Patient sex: M
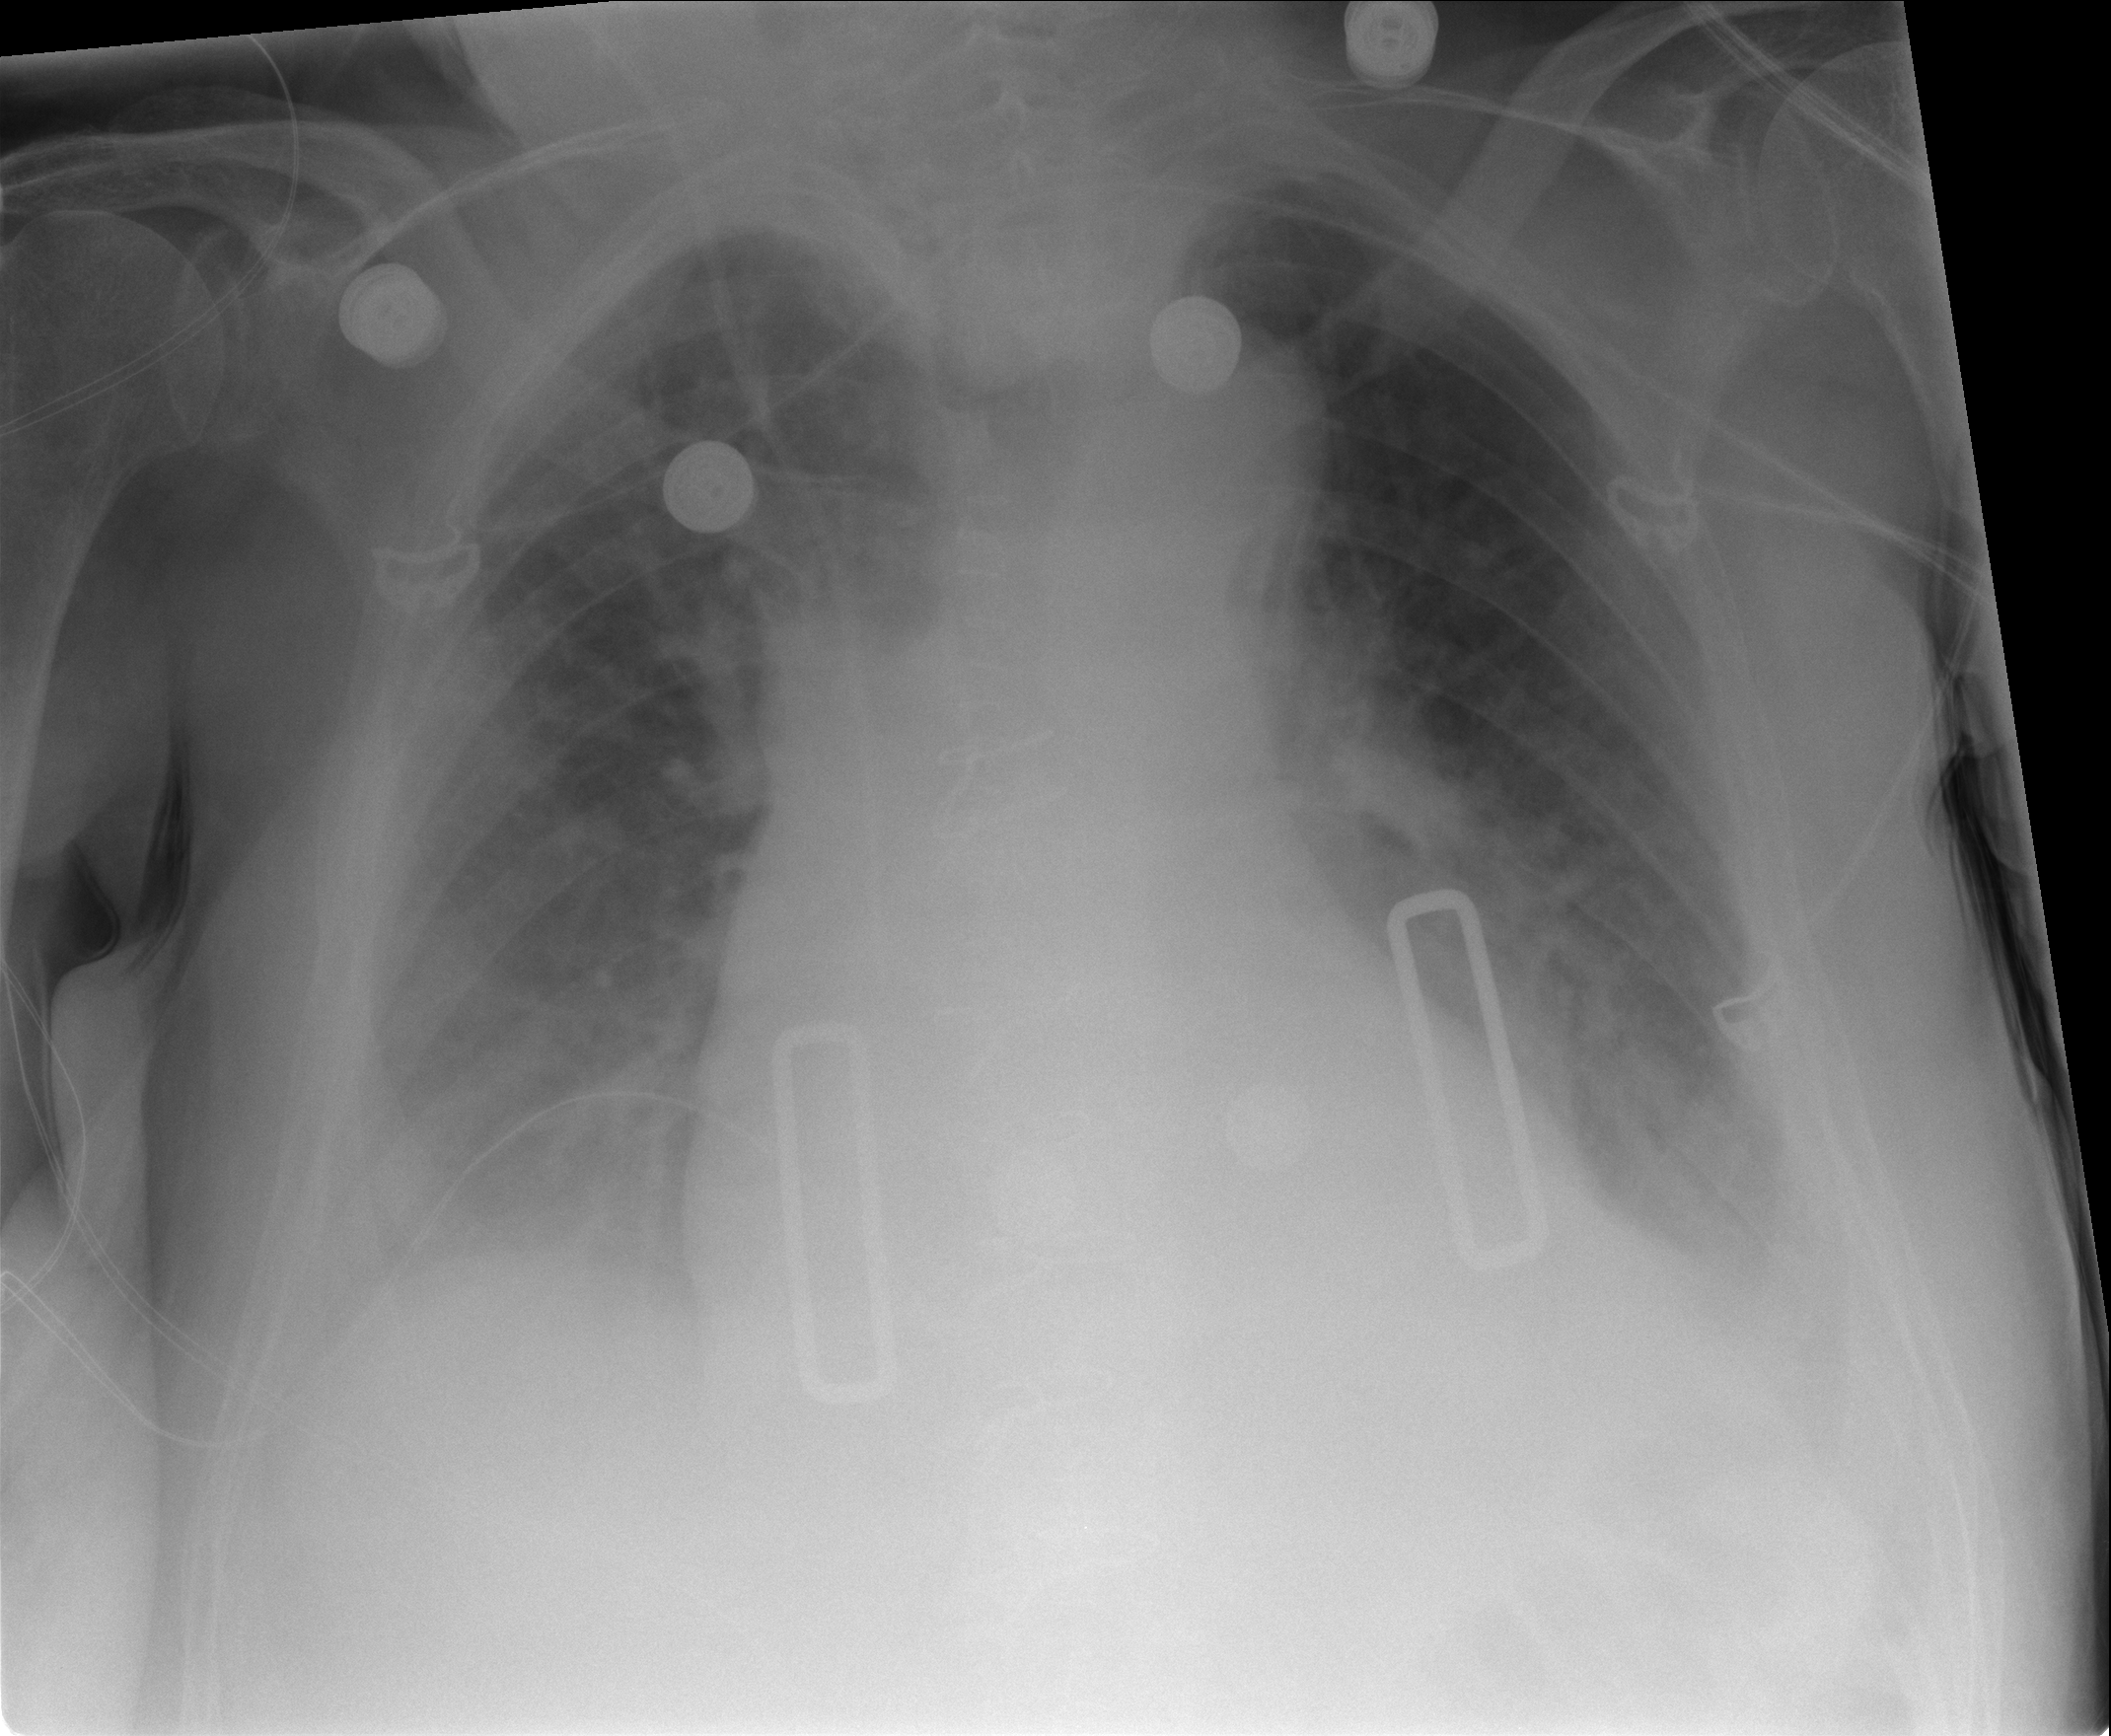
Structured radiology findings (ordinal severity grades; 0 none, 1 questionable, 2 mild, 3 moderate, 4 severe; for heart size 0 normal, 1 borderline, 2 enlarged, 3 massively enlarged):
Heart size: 2
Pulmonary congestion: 2
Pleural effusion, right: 2
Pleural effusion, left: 2
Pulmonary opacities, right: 0
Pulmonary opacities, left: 0
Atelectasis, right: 2
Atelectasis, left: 2